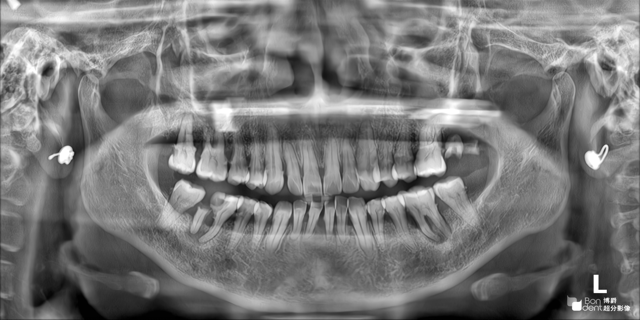
adult